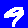
Digit: 9